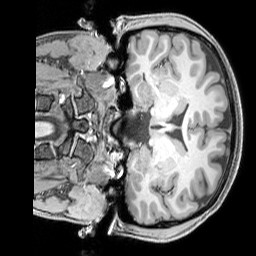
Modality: T1w
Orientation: coronal
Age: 19
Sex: female
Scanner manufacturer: siemens
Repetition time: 2.3 s
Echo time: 0.00226 s